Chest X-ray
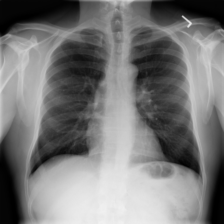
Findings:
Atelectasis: negative
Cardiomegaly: negative
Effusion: negative
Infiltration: negative
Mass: negative
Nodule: negative
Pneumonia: negative
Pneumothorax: negative
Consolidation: negative
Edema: negative
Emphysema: negative
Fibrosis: negative
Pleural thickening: negative
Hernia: negative